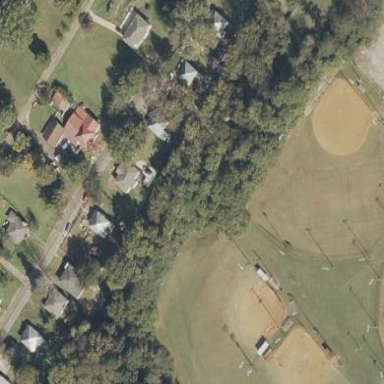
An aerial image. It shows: Softball pitch for leisure sports.